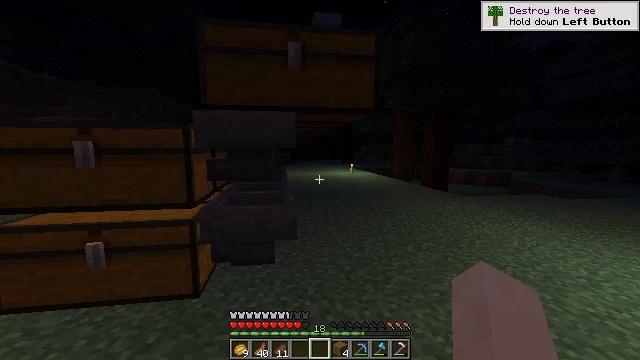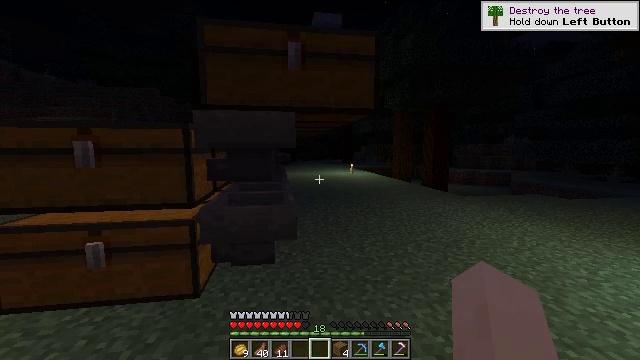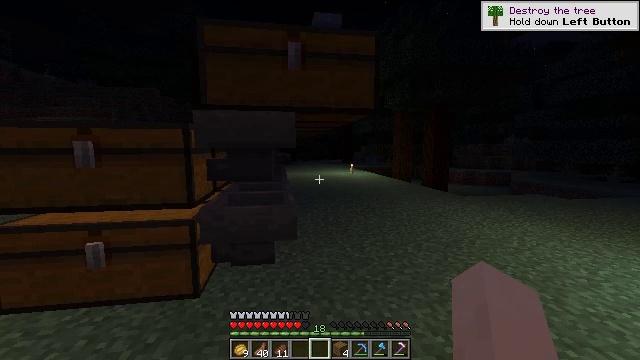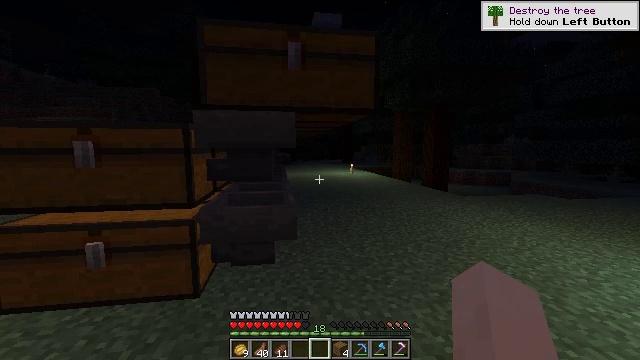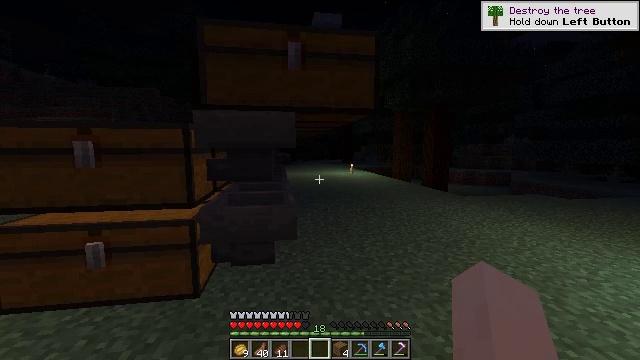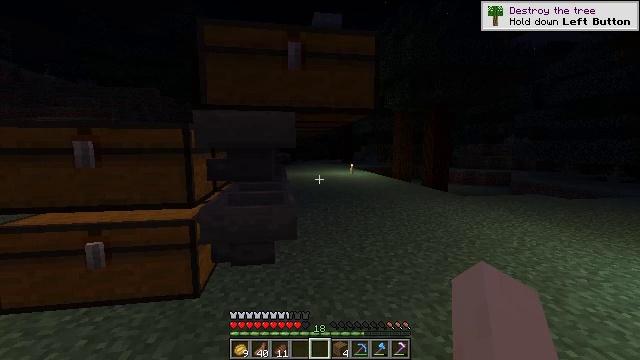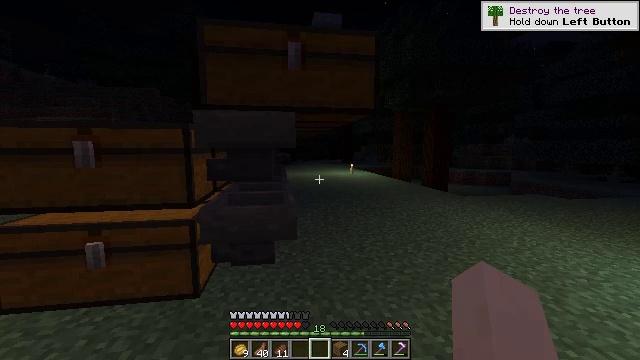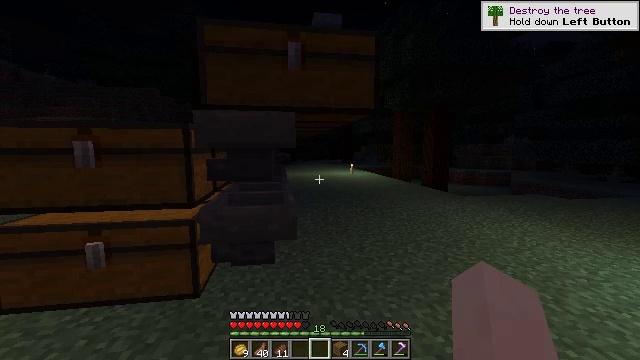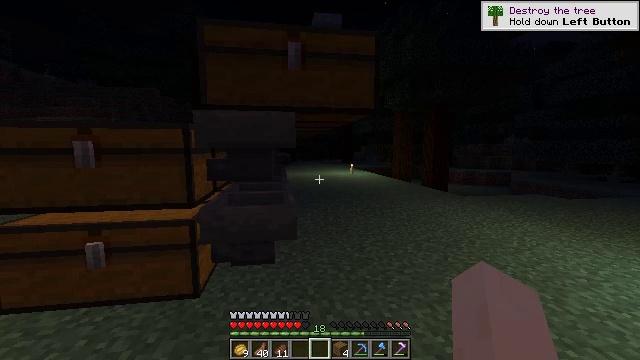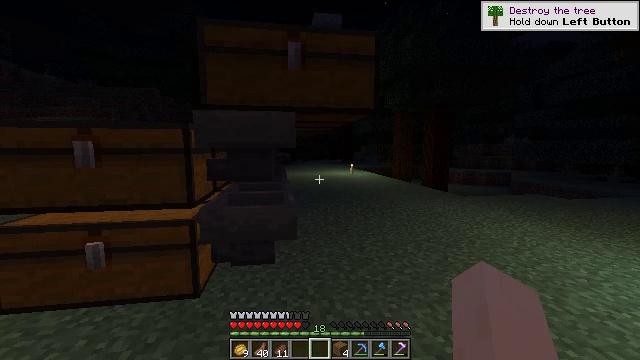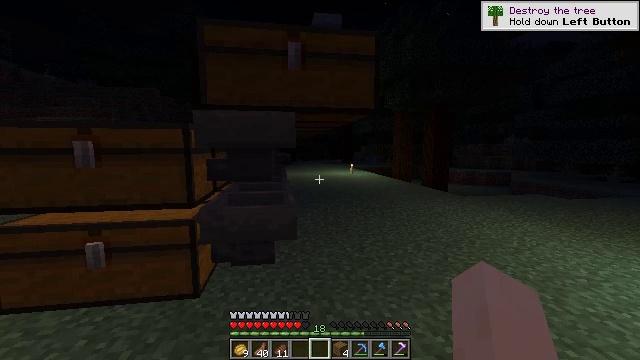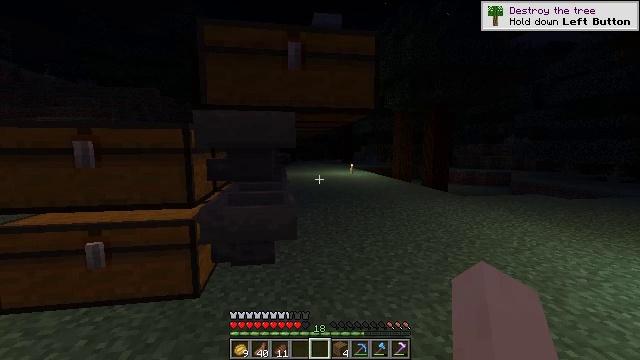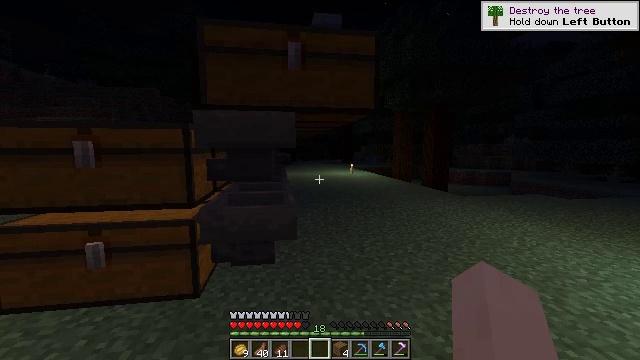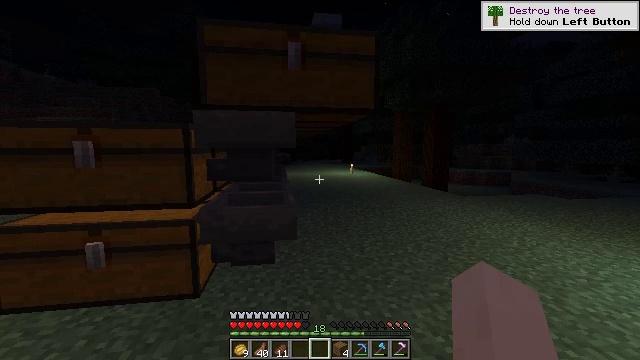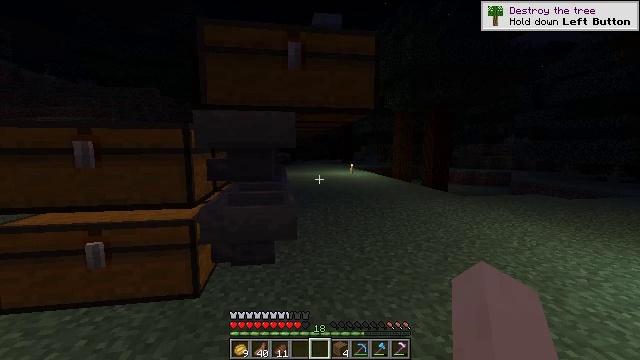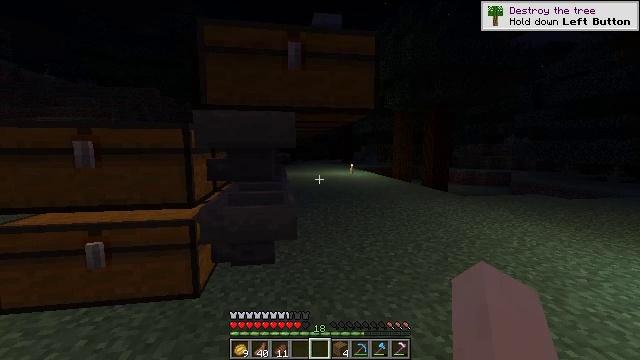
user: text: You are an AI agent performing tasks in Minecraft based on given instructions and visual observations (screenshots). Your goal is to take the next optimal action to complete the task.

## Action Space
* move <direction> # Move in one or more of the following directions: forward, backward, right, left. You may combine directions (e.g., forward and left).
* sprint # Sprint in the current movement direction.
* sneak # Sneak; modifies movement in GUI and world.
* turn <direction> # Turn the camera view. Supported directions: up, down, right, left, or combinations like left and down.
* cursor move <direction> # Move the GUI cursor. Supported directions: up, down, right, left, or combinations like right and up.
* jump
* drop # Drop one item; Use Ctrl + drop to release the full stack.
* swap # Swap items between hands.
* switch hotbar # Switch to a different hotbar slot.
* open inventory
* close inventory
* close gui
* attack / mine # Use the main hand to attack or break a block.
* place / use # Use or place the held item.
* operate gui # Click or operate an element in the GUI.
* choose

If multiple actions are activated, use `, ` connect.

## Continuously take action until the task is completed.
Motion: motion action
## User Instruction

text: mine block trapped chest
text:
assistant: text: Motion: no_op
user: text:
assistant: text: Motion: no_op
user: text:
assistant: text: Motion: no_op
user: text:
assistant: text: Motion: no_op
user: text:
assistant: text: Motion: no_op
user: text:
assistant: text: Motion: no_op
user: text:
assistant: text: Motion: no_op
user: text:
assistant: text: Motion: no_op
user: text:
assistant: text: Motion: no_op
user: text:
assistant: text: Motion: no_op
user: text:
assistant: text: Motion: no_op
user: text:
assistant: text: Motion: no_op
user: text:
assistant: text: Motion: no_op
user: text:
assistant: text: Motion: no_op
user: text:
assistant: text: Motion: no_op
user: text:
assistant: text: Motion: no_op
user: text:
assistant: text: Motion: no_op
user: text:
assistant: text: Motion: no_op
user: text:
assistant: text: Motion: no_op
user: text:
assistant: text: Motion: no_op
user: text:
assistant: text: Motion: no_op
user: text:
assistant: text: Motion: no_op
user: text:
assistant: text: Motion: no_op
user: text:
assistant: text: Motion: no_op
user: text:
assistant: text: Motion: no_op
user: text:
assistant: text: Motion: no_op
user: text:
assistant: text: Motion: no_op
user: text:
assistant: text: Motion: no_op
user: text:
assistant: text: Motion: no_op
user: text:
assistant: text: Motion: no_op